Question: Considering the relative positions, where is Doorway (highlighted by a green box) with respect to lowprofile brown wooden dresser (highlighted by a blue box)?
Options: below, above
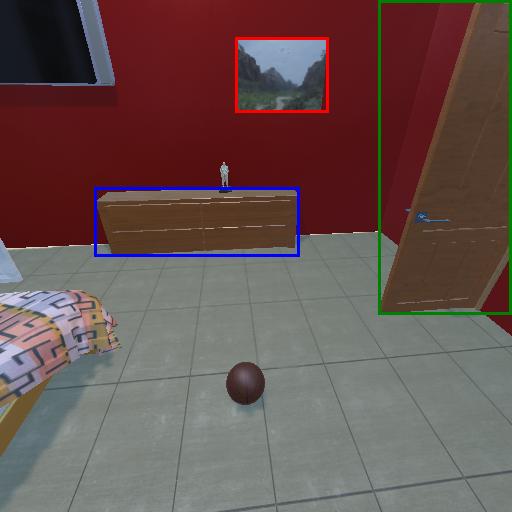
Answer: below